Field crop: maize
Growth stage: 2
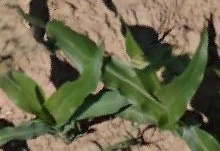
Species: maize